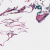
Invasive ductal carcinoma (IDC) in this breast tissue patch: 0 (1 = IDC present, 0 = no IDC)